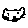
Label: cat